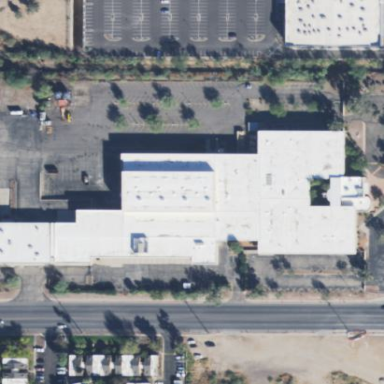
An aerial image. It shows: Building.